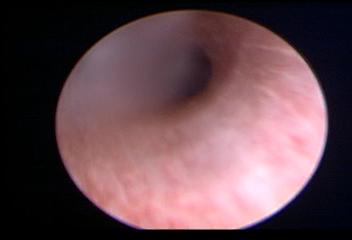
Modality: WLC
Class: Normal mucosa
Bladder cancer association: No